Interaction volume radius: 5 \u00c5
Interaction volume height: 10 \u00c5
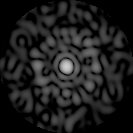
Disorder parameter: 0.8648